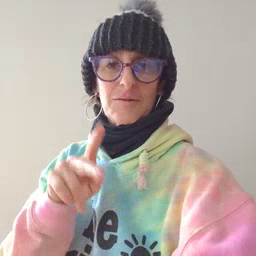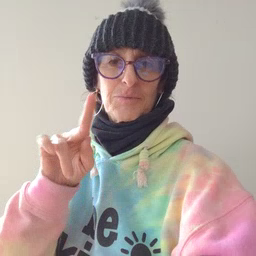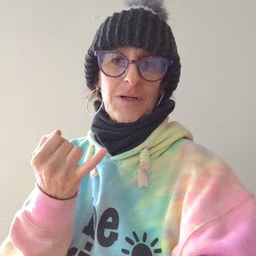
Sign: pajamas